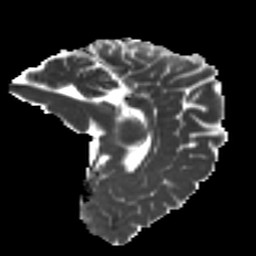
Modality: MD
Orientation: sagittal
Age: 28
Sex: male
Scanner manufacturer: ge
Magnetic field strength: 3 T
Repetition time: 7.8 s
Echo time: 0.0606 s